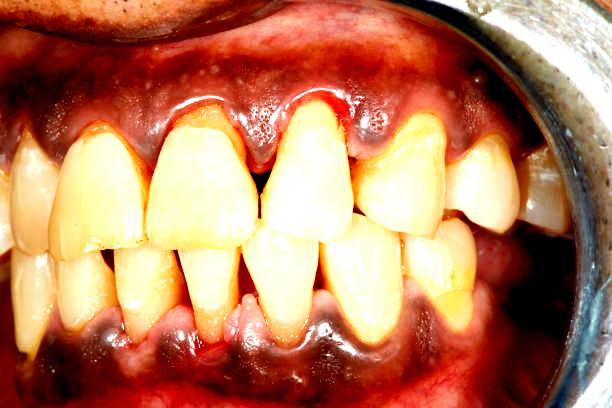
Condition: Gingivitis